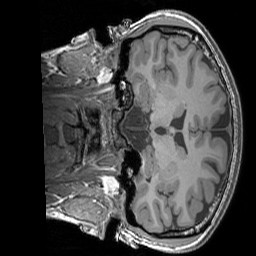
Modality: T1w
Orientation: coronal